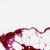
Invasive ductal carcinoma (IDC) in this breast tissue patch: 0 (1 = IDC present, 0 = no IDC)